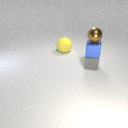
small gray metal cube in front of large yellow rubber sphere